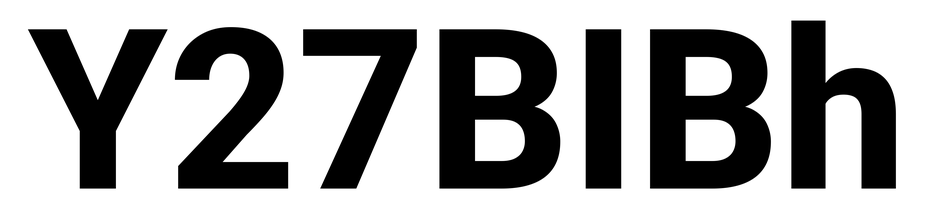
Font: Roboto_ExtraBold